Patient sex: M
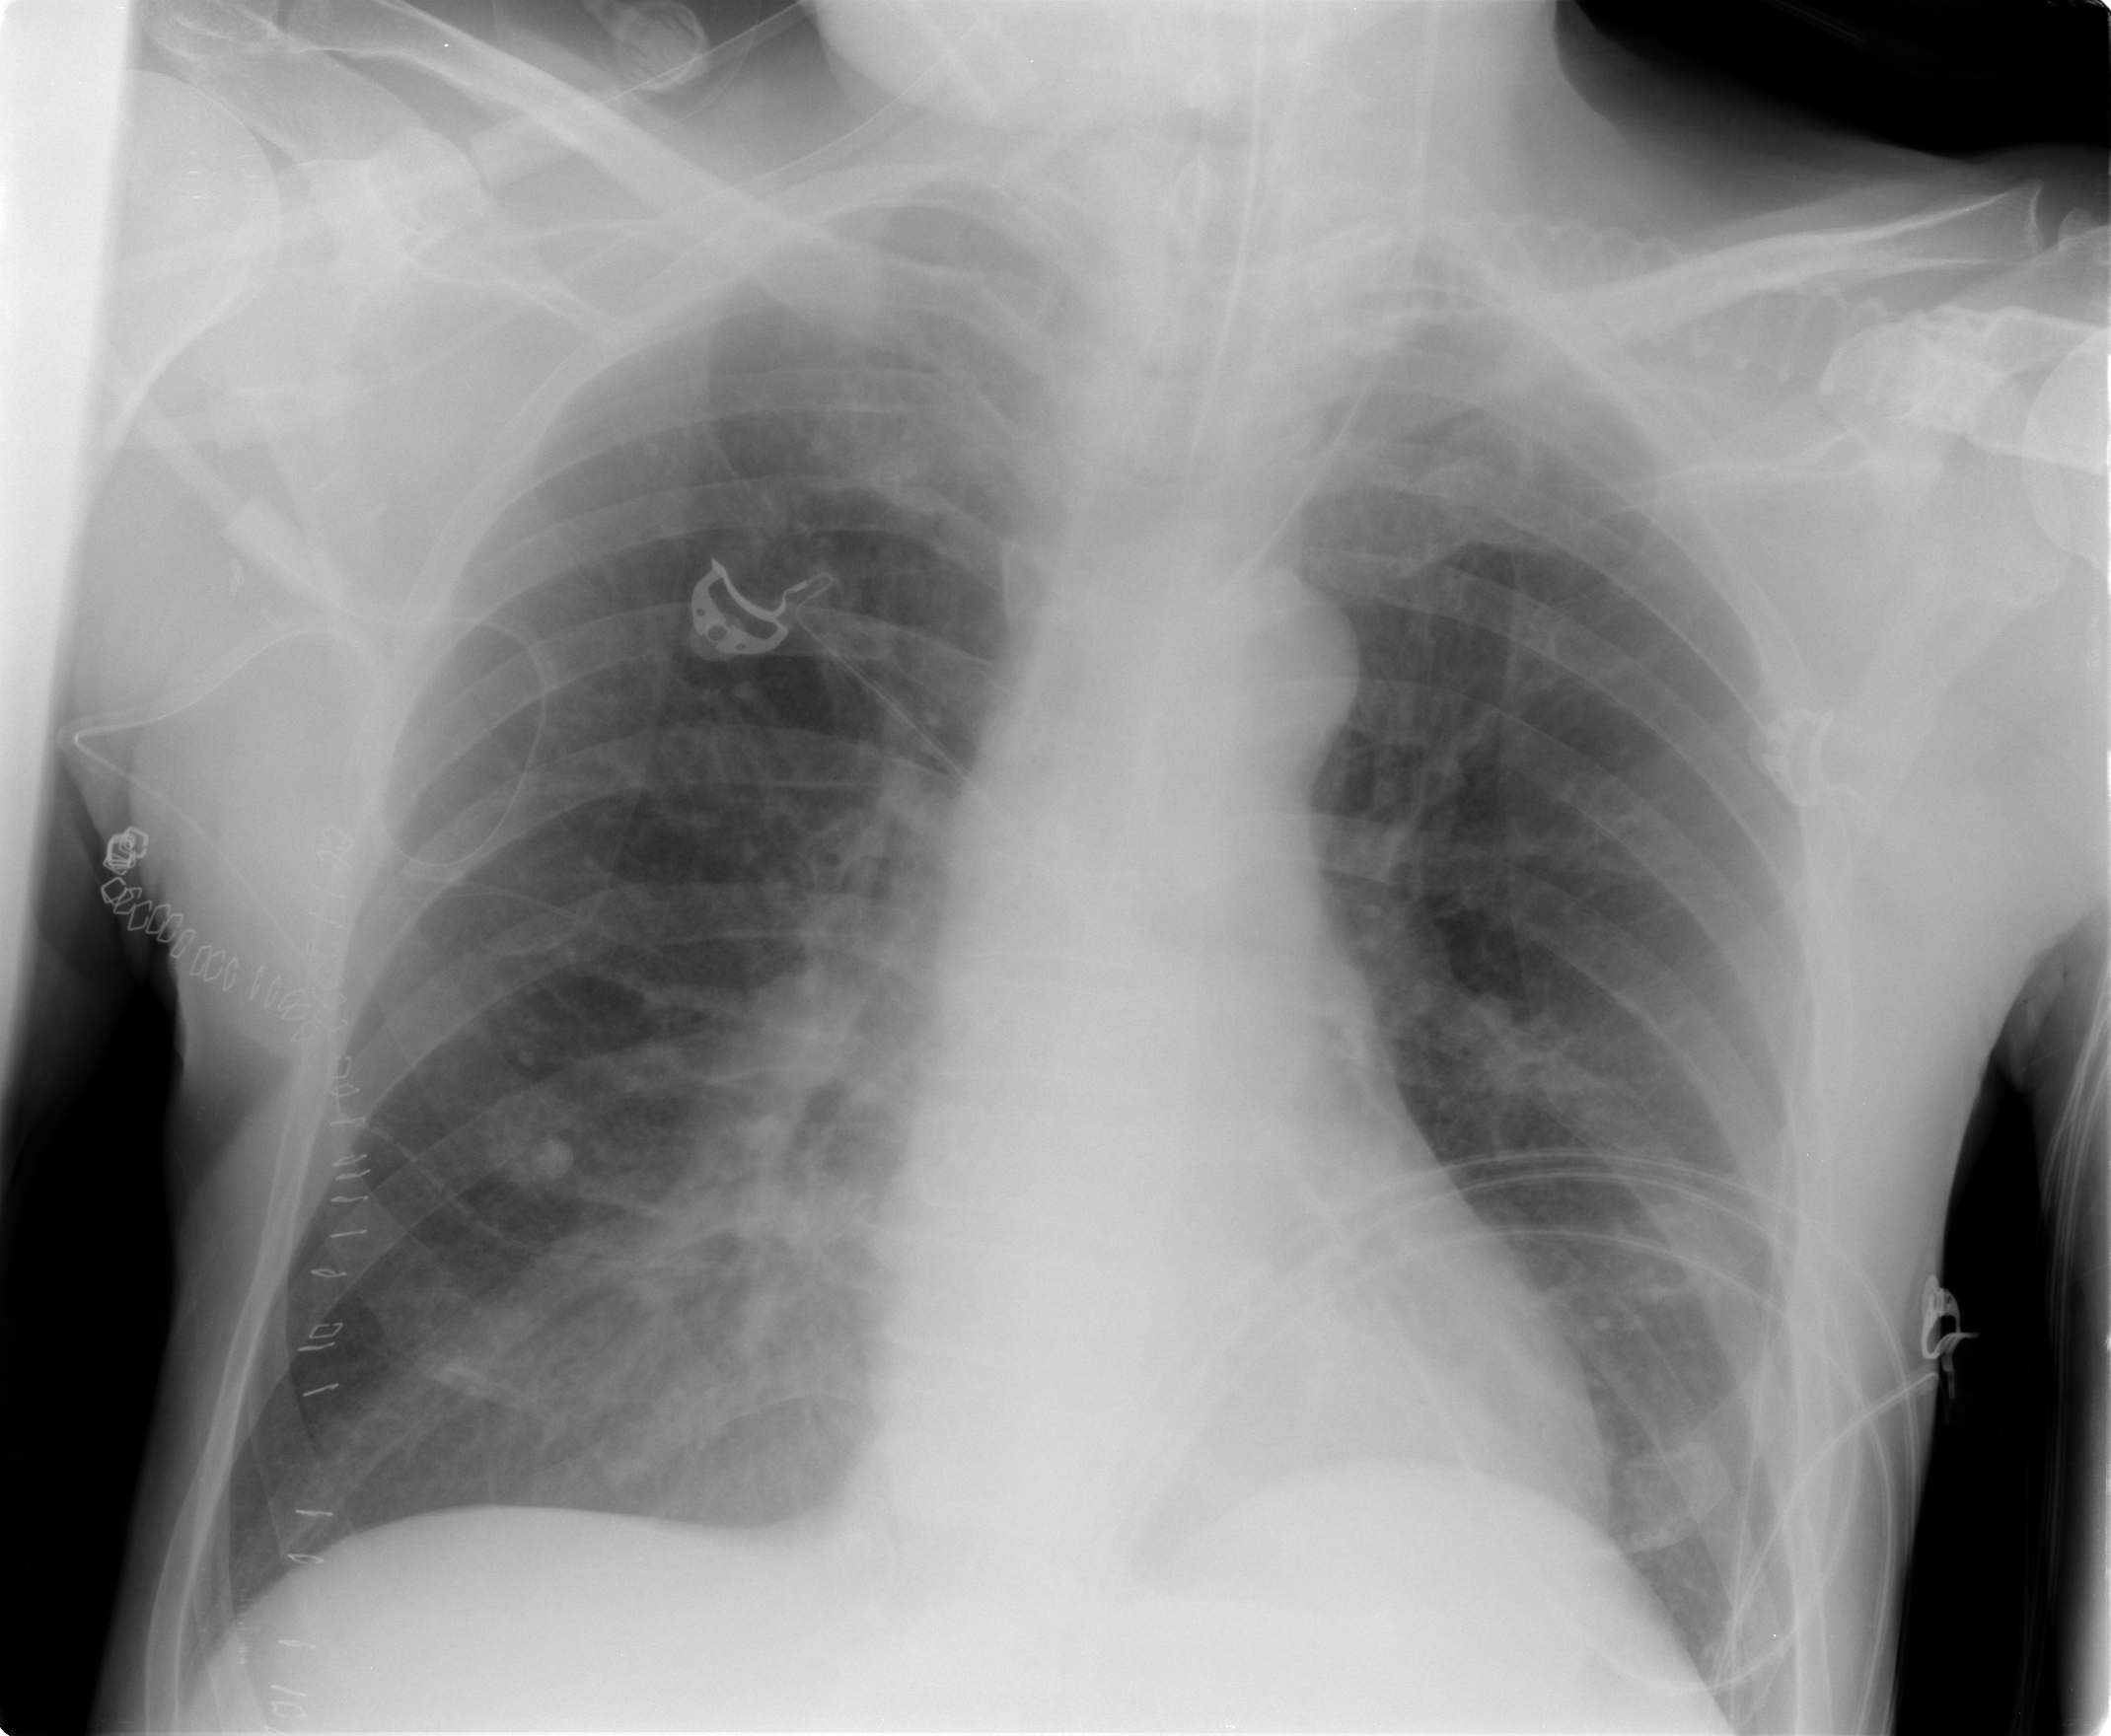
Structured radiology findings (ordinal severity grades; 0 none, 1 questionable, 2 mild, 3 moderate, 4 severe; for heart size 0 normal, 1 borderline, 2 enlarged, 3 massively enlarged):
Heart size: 0
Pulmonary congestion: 0
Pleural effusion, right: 0
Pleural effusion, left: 0
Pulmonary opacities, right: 1
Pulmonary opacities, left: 2
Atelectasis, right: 0
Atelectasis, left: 0